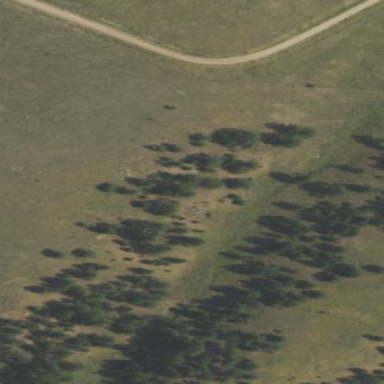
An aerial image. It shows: Evergreen needle-leaved woodland area covered with trees.